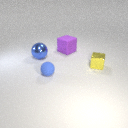
large purple rubber cube behind large blue metal sphere